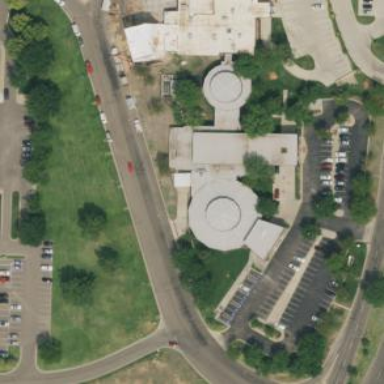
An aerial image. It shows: Healthcare clinic.